Aerial crown-view tile of a tropical tree (Barro Colorado Island, Panama), acquired 20250512:
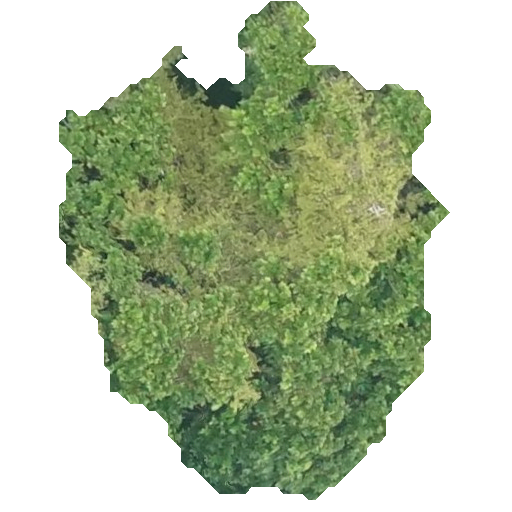
Species: Anacardium excelsum
GBIF accepted scientific name: Anacardium excelsum
Crown area: 190.649 m²